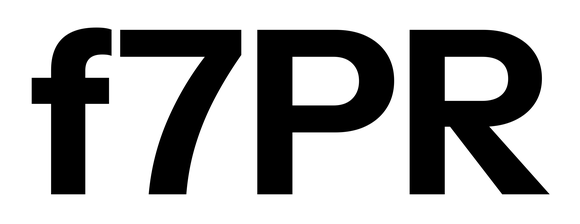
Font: InstrumentSans_Bold